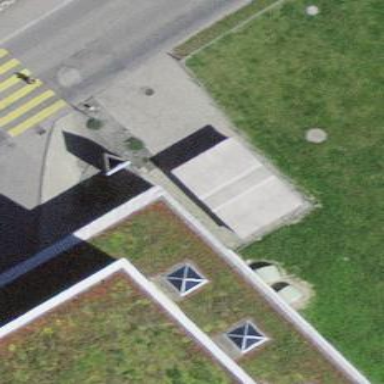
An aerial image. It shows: Service building.